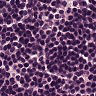
Metastatic tissue present: no